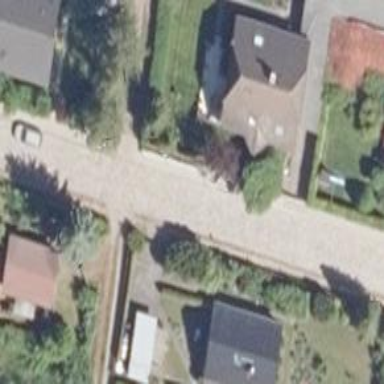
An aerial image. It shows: Residential road.